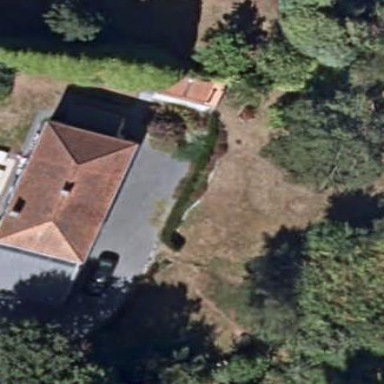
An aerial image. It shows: Simple house.